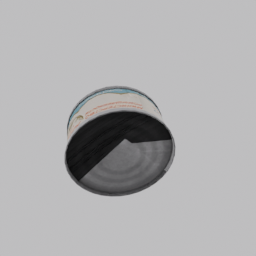
Label: tools